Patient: sex F, age 77
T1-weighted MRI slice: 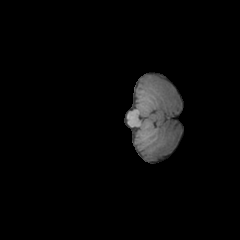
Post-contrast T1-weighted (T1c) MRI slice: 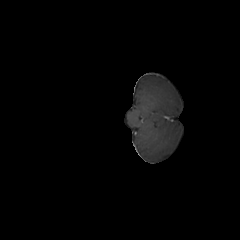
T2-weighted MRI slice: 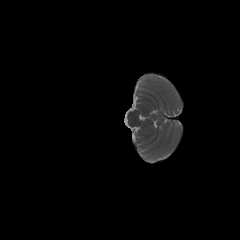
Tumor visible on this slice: no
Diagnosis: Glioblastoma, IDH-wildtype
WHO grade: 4